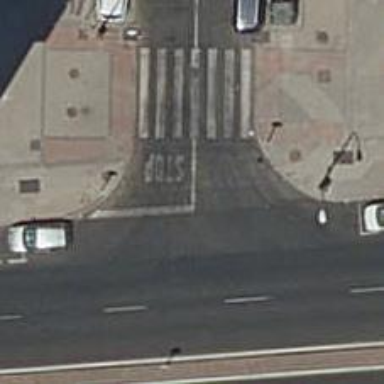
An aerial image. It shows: Road with stop sign.